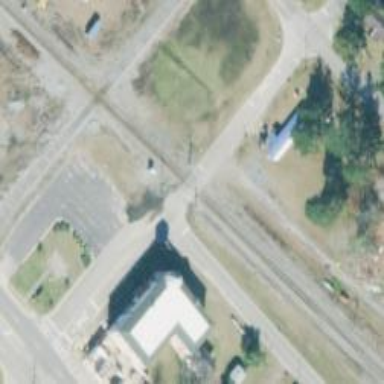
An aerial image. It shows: Level crossing with lights at railway intersection.